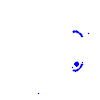
Particle: electron